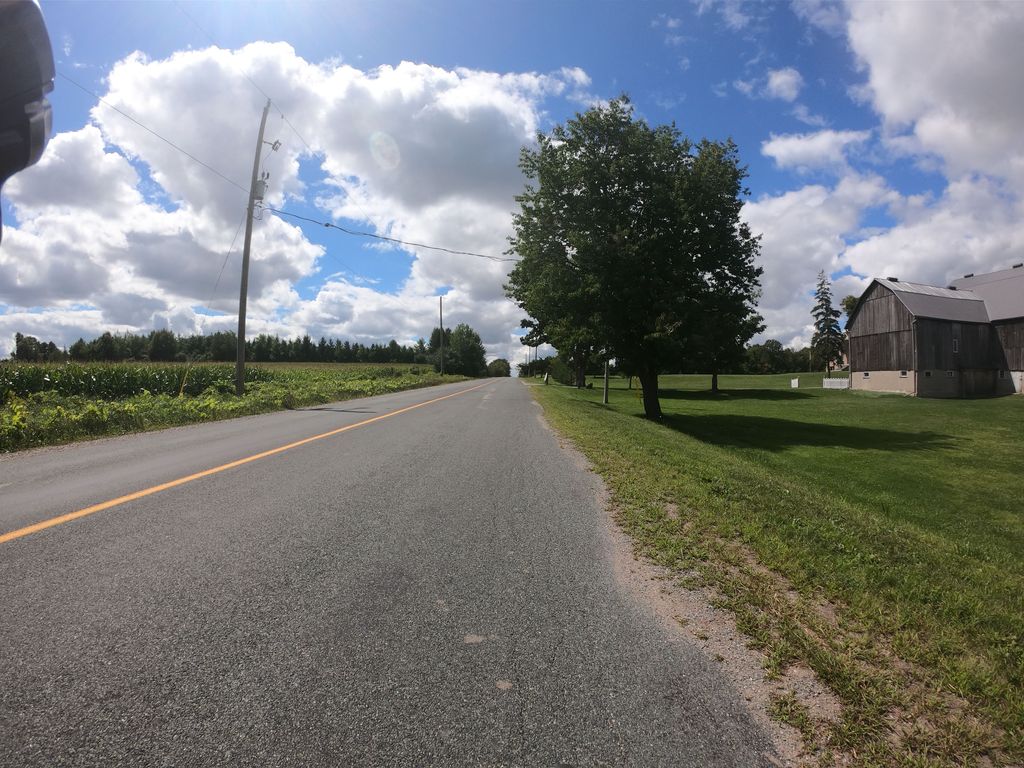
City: kitchener-waterloo